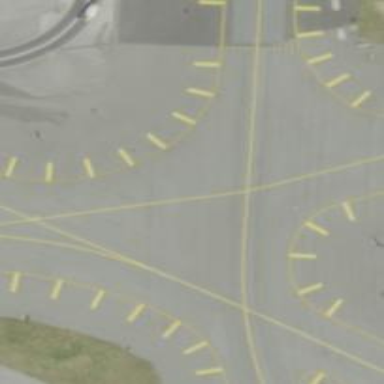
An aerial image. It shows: Image of taxiway at airport.